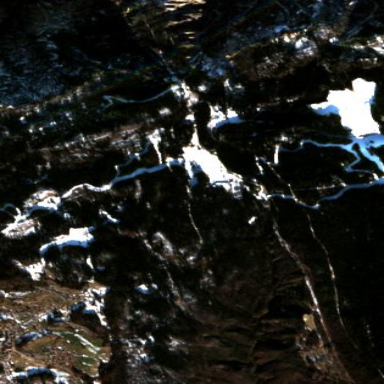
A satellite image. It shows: Area designated for winter sports.